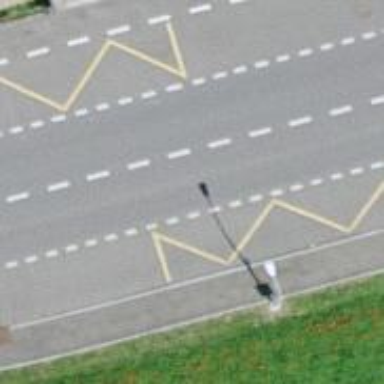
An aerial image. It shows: Bus stop equipped with public transport stop position.